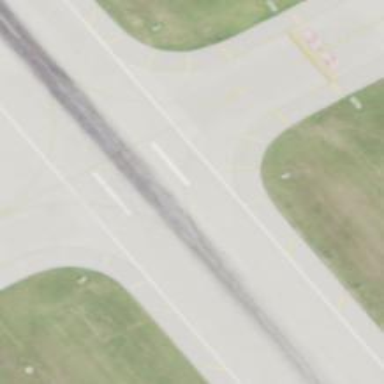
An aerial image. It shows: Image of taxiway at airport.